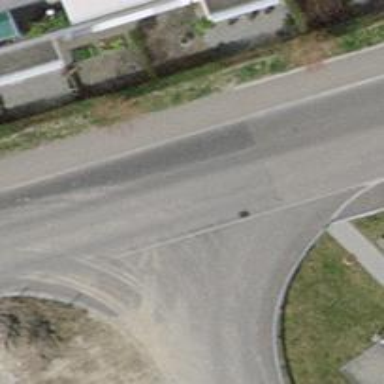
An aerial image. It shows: Asphalt road in residential area.